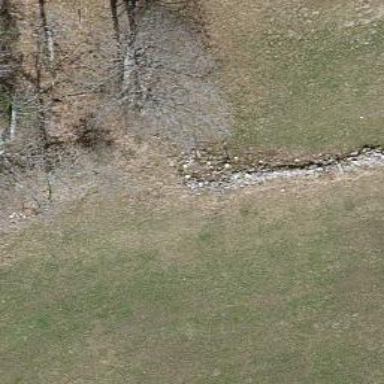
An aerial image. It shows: Stone wall.